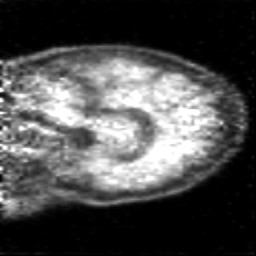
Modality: PET
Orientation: sagittal
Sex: male
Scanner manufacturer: siemens